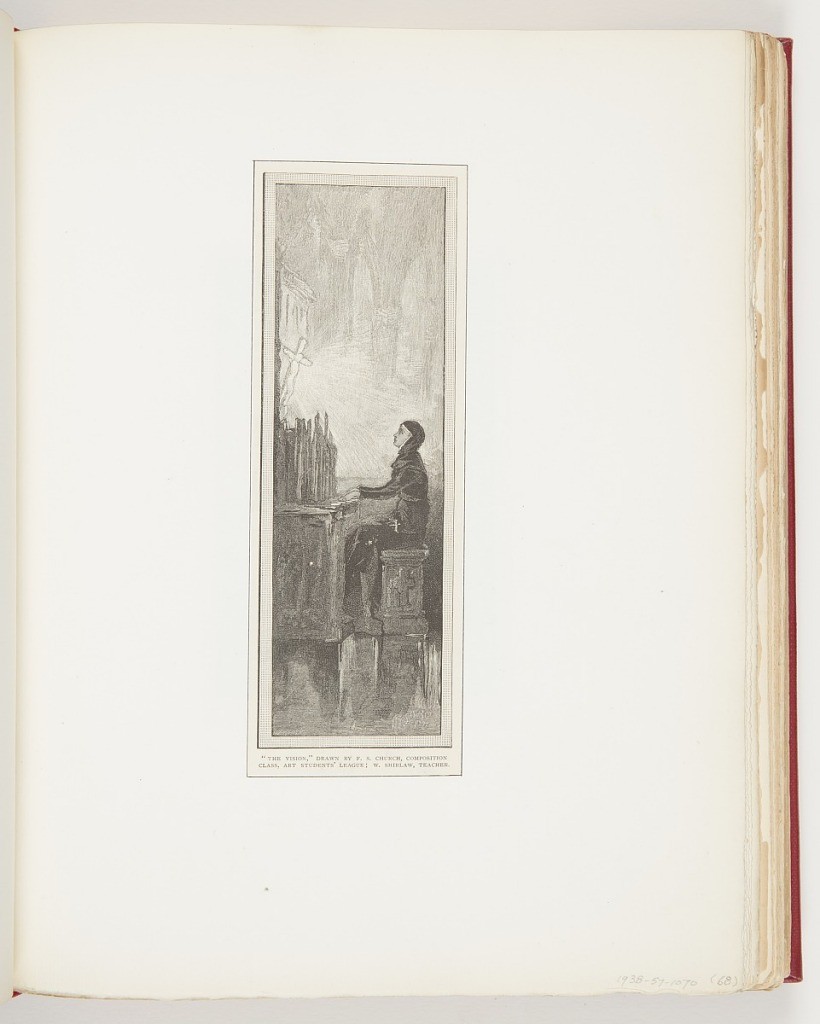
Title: The Vision, Illustration for Century Magazine (XVI, No. 6, October 1878, p. 771)
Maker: Frederick Stuart Church, American, 1842–1924
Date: October 1878
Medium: Etching on paper
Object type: Ephemera
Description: Right, profile of figure facing left, playing the organ, looking upward towards cross.